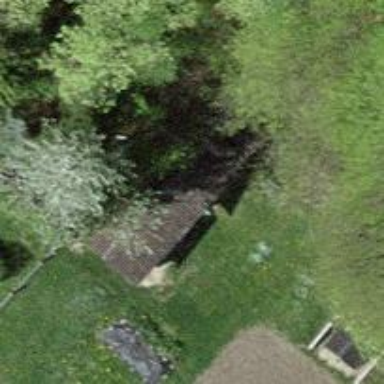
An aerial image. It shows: Shed.